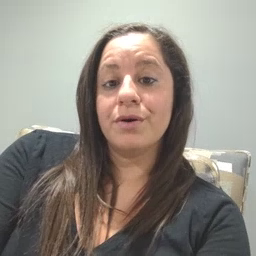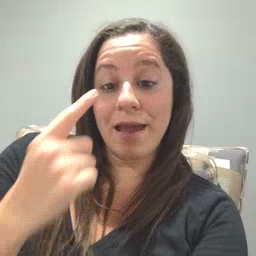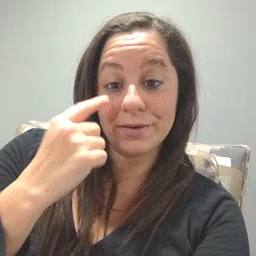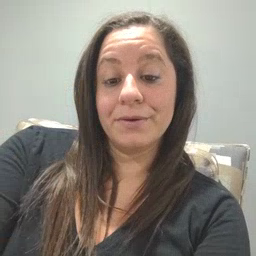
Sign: eye